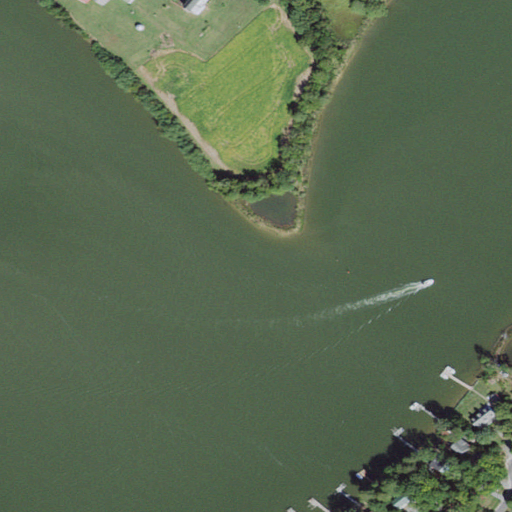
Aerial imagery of cape in Virginia named Flood Point containing open water, cultivated crops, woody wetlands, herbaceous wetlands, shrub, low intensity development, open development, and evergreen forest